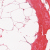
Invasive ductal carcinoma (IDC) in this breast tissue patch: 0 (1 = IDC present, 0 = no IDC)